Current action and preconditions to check: path_clear

Your task: For each precondition in the list above, predict whether it will hold at this action.

Consider the current scene as observed from the mobile robot's camera, and analyze the predicted future states of all dynamic agents (e.g., people, animals, vehicles, or any moving entities) within the NEXT SECOND.

IMPORTANT: Only answer "very likely" if you are absolutely certain—based on strong, clear evidence—that a dynamic agent will violate the precondition in the predicted future state. Do NOT answer "very likely" for unlikely, ambiguous, or low-probability risks.

Ask yourself for each precondition: Is there a high probability, with clear and convincing evidence, that the predicted future states of any dynamic agent will interfere with the predicted future state of the currently executing action within the NEXT SECOND, causing that precondition to fail?

Assess the risk level based on these predictions. Use "likely" or "very likely" if motions create a clear risk of interference.

Use "neutral" or "improbable" if agents are nearby but their predicted paths are clearly diverging or non-conflicting.

Failure Risk Categories: "very improbable", "improbable", "neutral", "likely", "very likely"

Answer Format: Output ONLY the probability_of_failure value from these categories: "very improbable", "improbable", "neutral", "likely", "very likely"

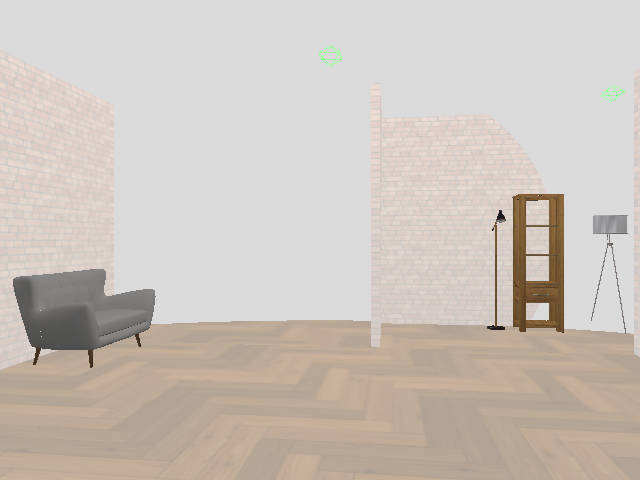

Answer: very improbable